Field crop: tomato
Growth stage: 1
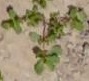
Species: portulaca